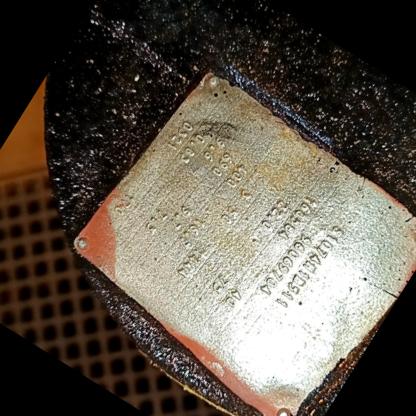
Klasa: tabliczka-znamionowa